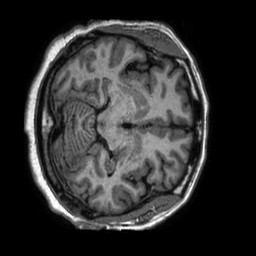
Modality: T1w
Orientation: axial
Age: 55
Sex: female
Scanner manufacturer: philips
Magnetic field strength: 1.5 T
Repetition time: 0.008348 s
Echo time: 0.003846 s